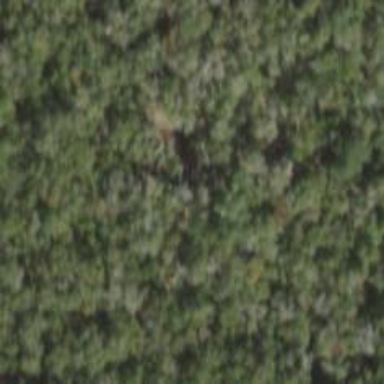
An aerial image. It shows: Needle-leaved woodland.